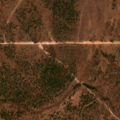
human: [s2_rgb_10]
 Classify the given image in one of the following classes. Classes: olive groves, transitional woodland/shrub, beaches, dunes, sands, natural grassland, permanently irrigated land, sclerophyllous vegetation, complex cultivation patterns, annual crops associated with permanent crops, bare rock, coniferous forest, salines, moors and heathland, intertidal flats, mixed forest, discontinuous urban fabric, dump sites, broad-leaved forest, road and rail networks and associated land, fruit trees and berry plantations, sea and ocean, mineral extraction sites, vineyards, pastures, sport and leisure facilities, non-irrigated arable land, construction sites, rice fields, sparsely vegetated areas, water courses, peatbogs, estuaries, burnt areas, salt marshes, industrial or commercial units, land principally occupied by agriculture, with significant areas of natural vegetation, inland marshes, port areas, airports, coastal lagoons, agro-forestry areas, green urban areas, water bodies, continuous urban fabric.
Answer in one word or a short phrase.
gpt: agro-forestry areas, broad-leaved forest